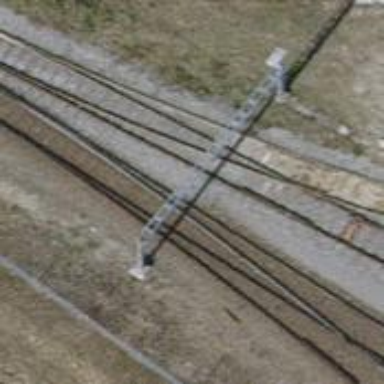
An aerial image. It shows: Railway switch.